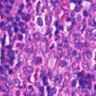
Metastatic tissue present: no